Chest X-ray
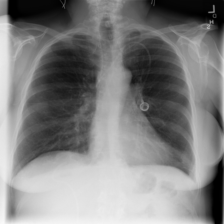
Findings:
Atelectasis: positive
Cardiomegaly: negative
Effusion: negative
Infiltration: negative
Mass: negative
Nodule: negative
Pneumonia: negative
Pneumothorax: negative
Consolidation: negative
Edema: negative
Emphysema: negative
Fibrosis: negative
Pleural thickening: negative
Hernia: negative